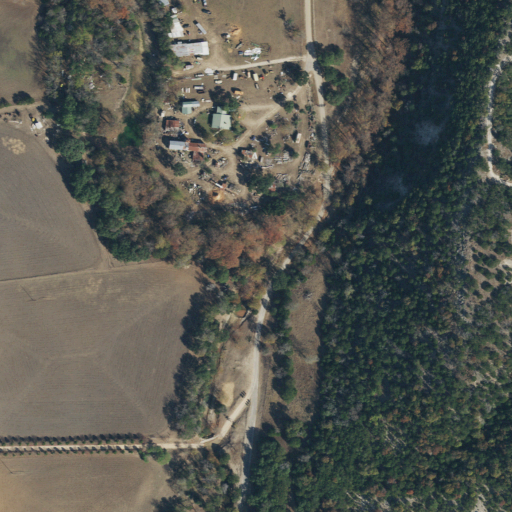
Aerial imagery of valley in Texas named Crow Canyon containing shrub, evergreen forest, deciduous forest, and open development